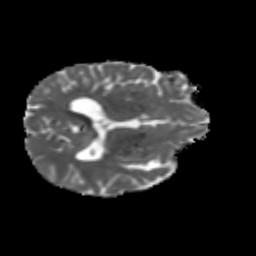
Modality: MD
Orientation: axial
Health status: ill
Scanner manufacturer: siemens
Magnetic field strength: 3 T
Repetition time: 6.8 s
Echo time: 0.097 s